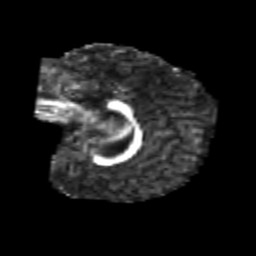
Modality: FA
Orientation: sagittal
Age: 6
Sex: female
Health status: healthy